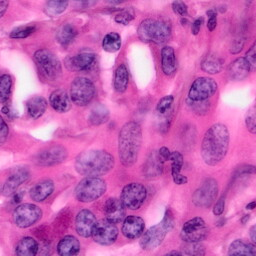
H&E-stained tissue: Pancreatic